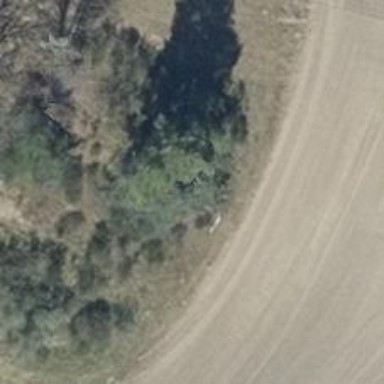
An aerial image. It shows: Deciduous broadleaved tree.